Current action and preconditions to check: trajectory_clear

Your task: For each precondition in the list above, predict whether it will hold at this action.

Consider the current scene as observed from the mobile robot's camera, and analyze the predicted future states of all dynamic agents (e.g., people, animals, vehicles, or any moving entities) within the NEXT SECOND.

IMPORTANT: Only answer "very likely" if you are absolutely certain—based on strong, clear evidence—that a dynamic agent will violate the precondition in the predicted future state. Do NOT answer "very likely" for unlikely, ambiguous, or low-probability risks.

Ask yourself for each precondition: Is there a high probability, with clear and convincing evidence, that the predicted future states of any dynamic agent will interfere with the predicted future state of the currently executing action within the NEXT SECOND, causing that precondition to fail?

Assess the risk level based on these predictions. Use "likely" or "very likely" if motions create a clear risk of interference.

Use "neutral" or "improbable" if agents are nearby but their predicted paths are clearly diverging or non-conflicting.

Failure Risk Categories: "very improbable", "improbable", "neutral", "likely", "very likely"

Answer Format: Output ONLY the probability_of_failure value from these categories: "very improbable", "improbable", "neutral", "likely", "very likely"

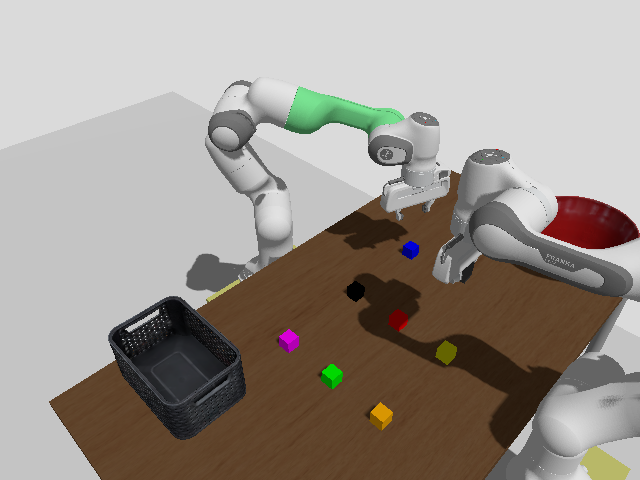

Answer: very improbable